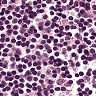
Metastatic tissue present: no